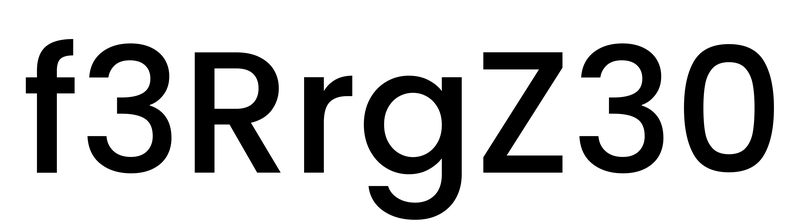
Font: Poppins-Medium